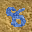
Label: 8